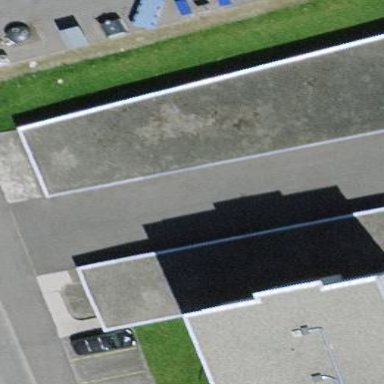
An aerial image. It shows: Group of garages.